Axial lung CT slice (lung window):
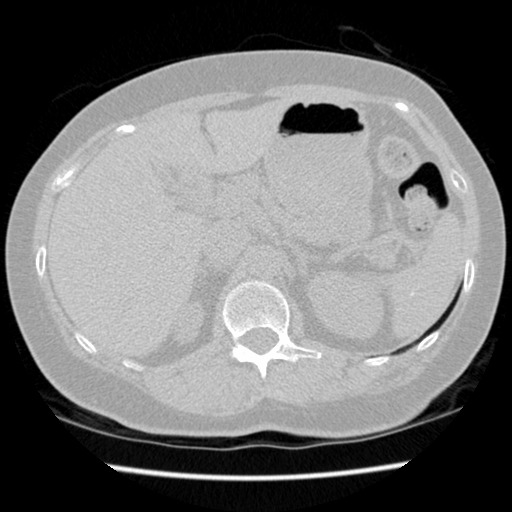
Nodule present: no